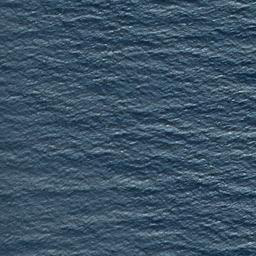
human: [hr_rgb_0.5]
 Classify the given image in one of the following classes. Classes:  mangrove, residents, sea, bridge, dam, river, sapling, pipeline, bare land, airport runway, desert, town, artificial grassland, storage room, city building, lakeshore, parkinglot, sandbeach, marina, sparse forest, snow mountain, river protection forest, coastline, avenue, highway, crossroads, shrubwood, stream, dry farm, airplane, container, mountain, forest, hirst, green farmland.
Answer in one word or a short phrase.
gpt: sea